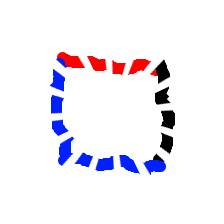
Shape: square